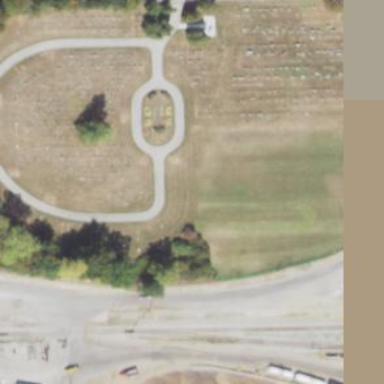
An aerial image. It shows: Cemetery.